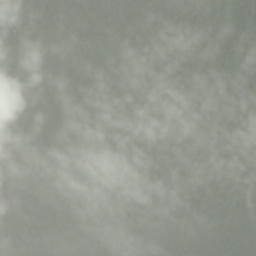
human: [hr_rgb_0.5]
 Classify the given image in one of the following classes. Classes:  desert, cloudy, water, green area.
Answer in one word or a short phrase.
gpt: cloudy